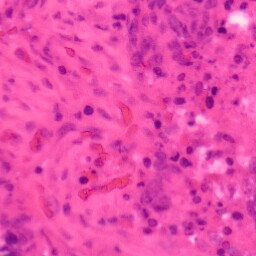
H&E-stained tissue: Colon